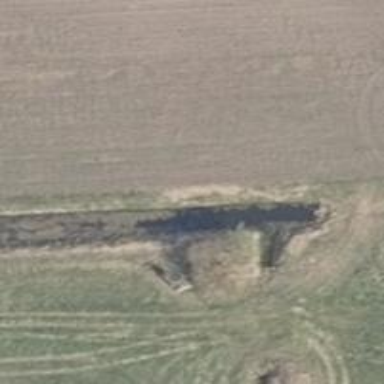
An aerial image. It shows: Culvert tunnel.